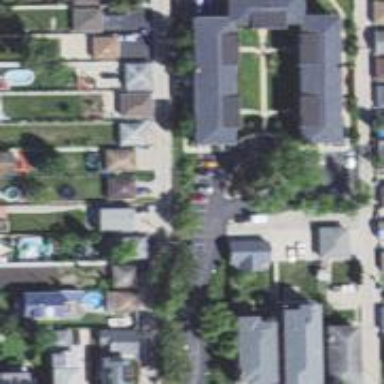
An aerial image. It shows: Alley classified as service road.